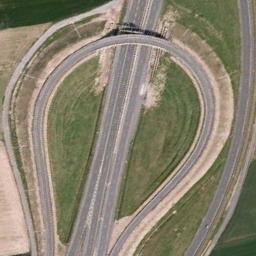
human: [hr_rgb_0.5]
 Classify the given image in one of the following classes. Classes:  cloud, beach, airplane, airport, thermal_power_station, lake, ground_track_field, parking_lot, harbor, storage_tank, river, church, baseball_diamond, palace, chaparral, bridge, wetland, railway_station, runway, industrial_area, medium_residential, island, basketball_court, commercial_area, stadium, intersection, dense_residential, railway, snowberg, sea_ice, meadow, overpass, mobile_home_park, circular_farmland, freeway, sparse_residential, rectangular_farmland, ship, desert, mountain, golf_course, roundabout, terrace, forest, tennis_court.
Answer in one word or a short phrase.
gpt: overpass